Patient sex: M
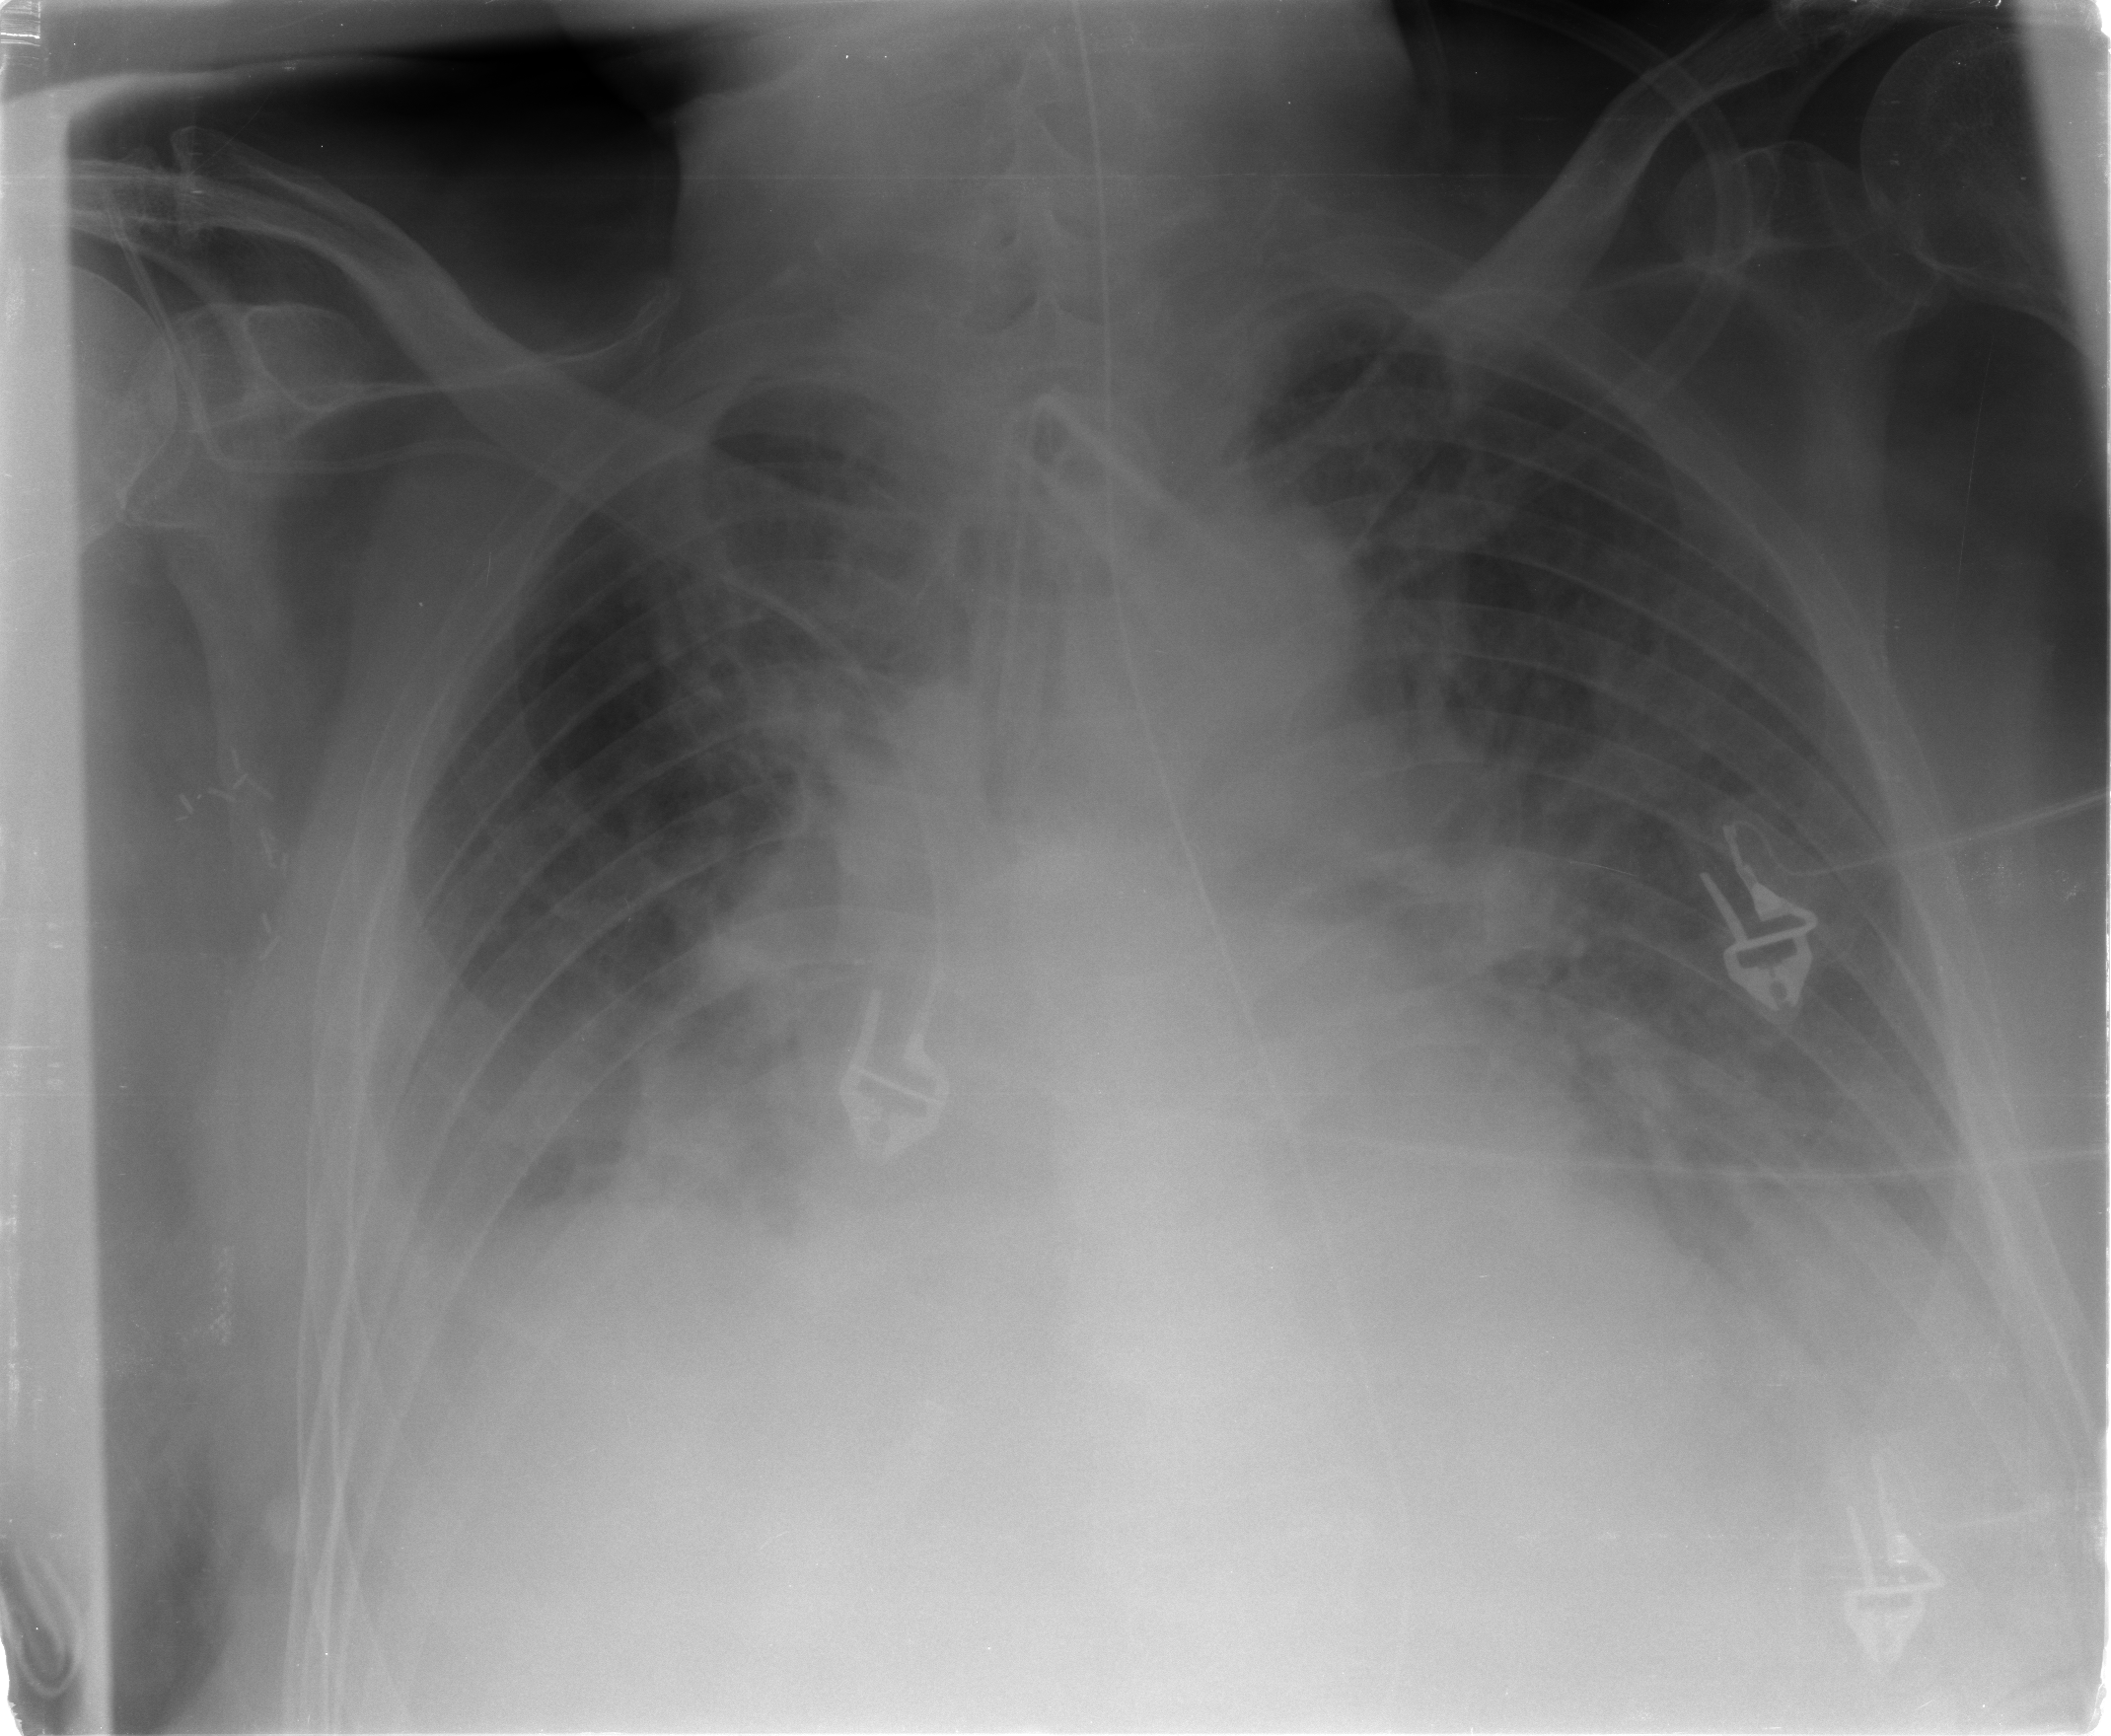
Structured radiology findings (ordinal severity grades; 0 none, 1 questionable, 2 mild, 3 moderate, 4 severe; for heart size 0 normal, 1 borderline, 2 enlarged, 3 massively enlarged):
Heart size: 2
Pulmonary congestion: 2
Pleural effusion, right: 2
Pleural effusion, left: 2
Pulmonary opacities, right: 2
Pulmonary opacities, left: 2
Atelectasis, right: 2
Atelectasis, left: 2